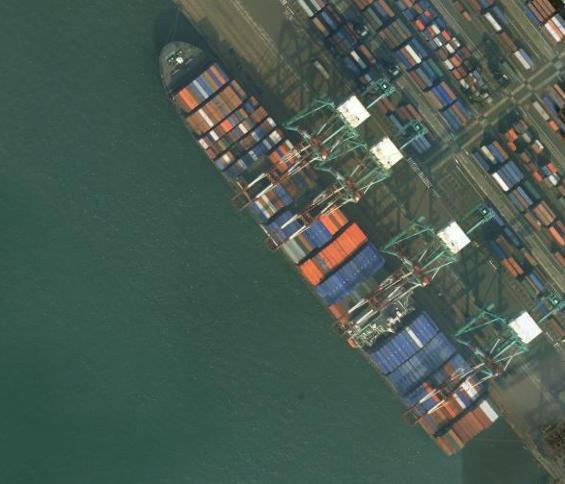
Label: Container_ship